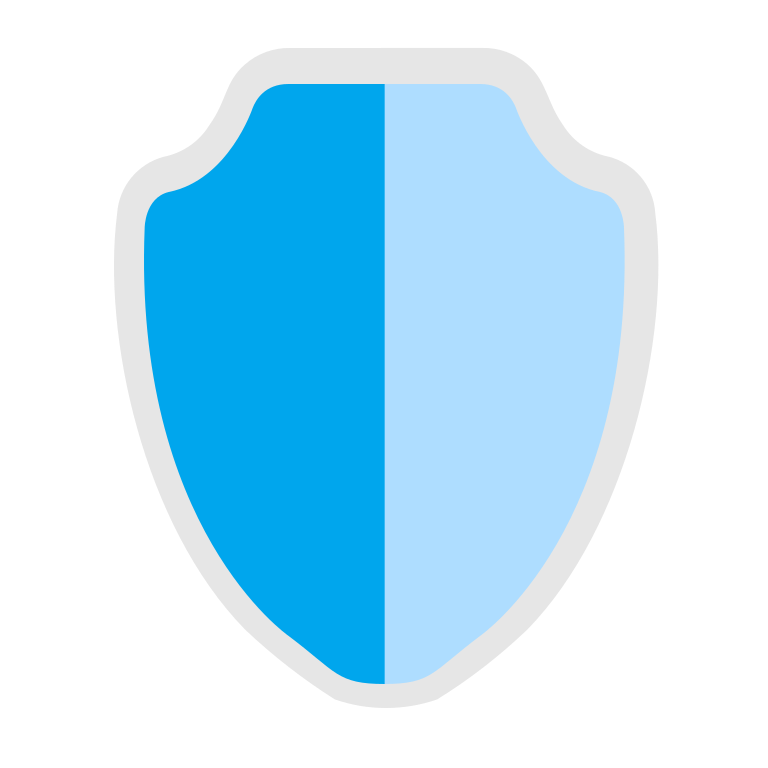
shield flat